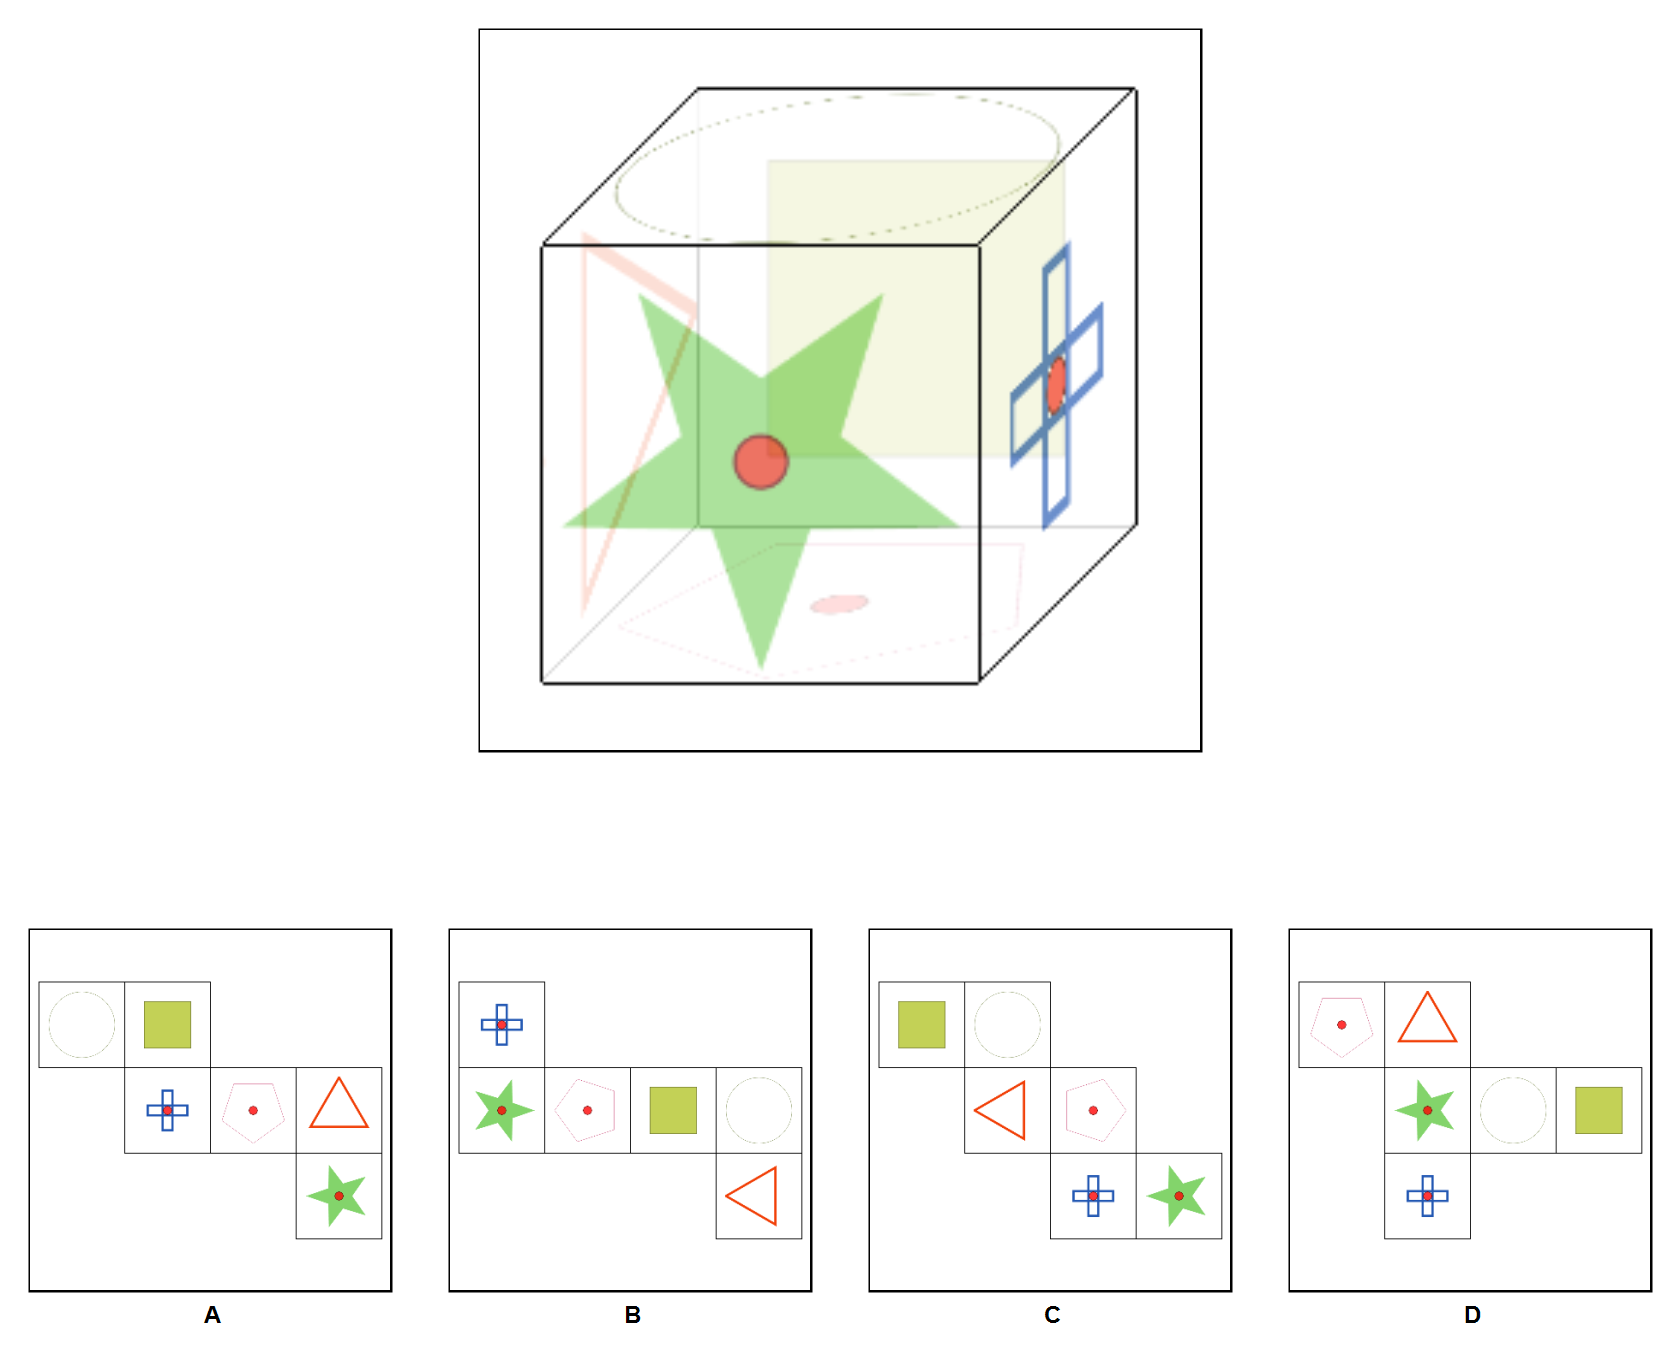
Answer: C